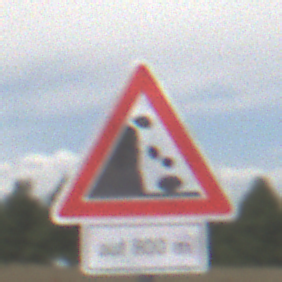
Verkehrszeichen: SteinschlagLinks
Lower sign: LaengeEinerStrecke5
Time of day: Midday
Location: Outdoor (Nature)
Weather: PartlyCloudy
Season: NotSpecified
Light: Natural